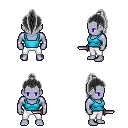
a pixel art fantasy rpg character, male body template, dark elf, purple skin, teal pirate shirt, white pants, gray long topknot hairstyle, dagger, four views (front, back, left, right), 2x2 character sprite sheet, small pixel art, hard edges, no anti-aliasing